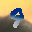
Label: 9